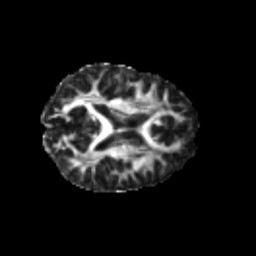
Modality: FA
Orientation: axial
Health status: healthy
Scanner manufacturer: philips
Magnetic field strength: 3 T
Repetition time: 6.964 s
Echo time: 0.092 s